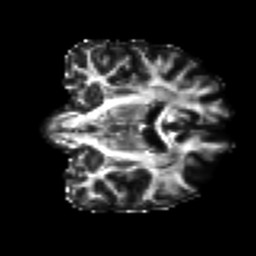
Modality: FA
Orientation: coronal
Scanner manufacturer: siemens
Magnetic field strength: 3 T
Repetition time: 9.6 s
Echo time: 0.077 s